Field crop: tomato
Growth stage: 2
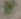
Species: solanum